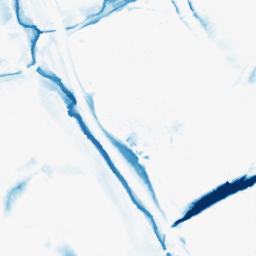
Category: morphological
Decomposition family: morphological_diamond
Decomposition parameters: operation: closing
radius: 15
Upsampling method: lanczos
Upsampling parameters: scale: 8
Upsampling scale: 8